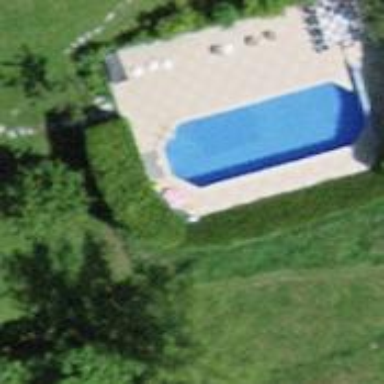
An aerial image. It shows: Swimming pool located in leisure land.